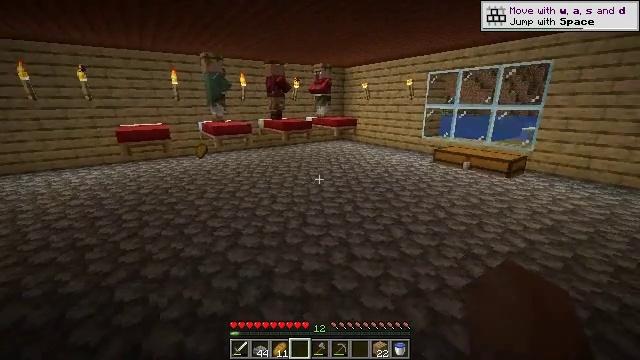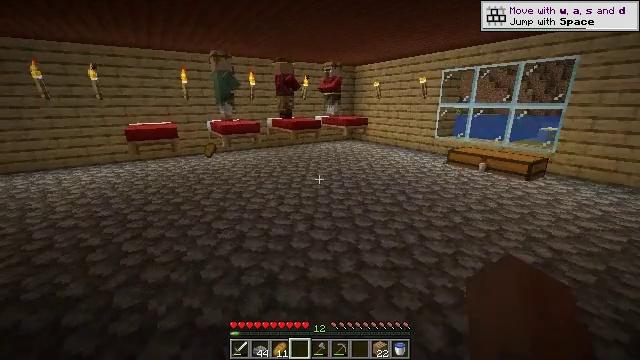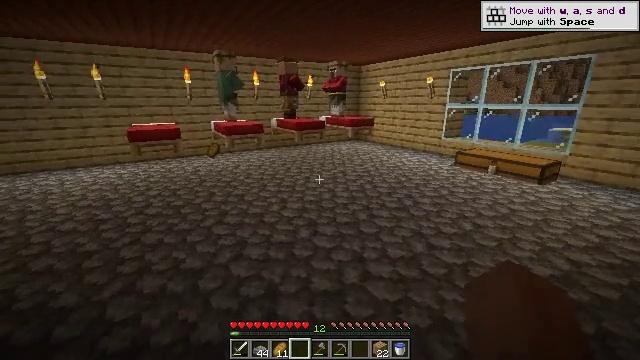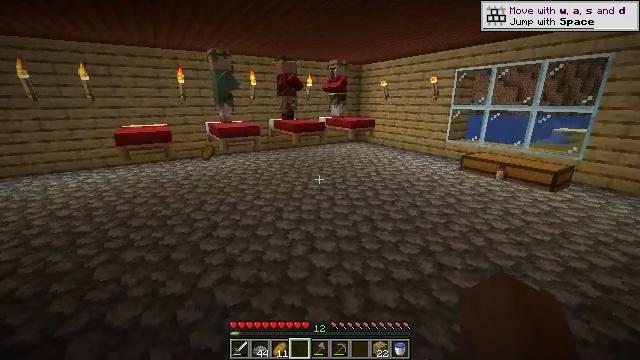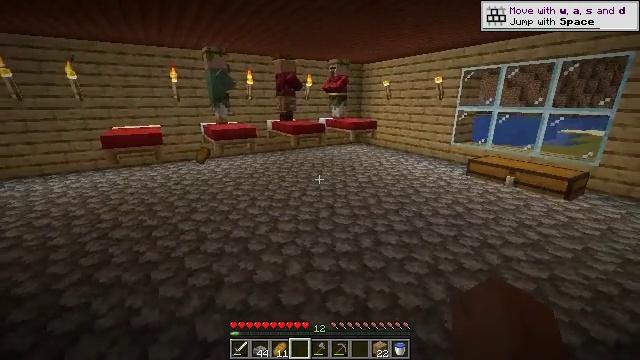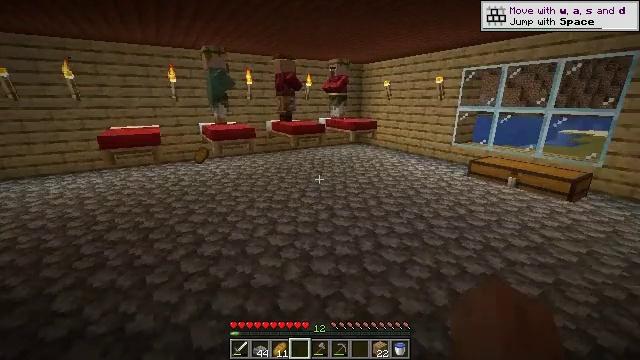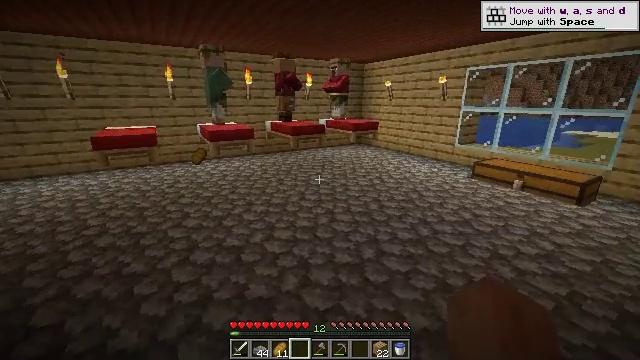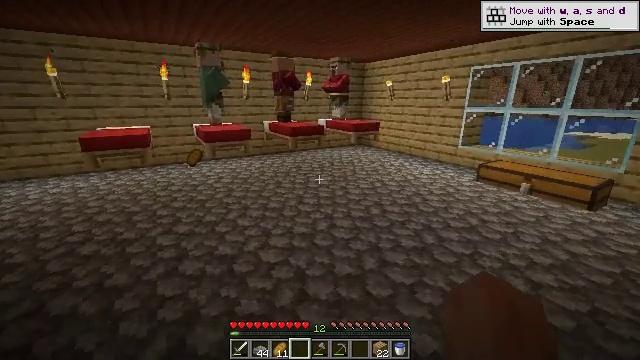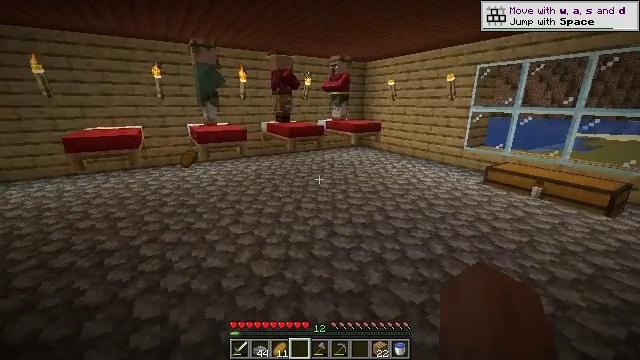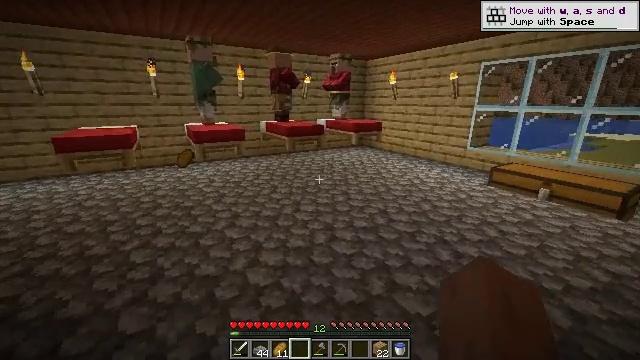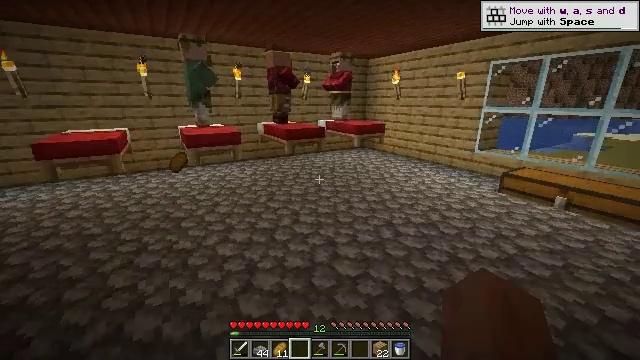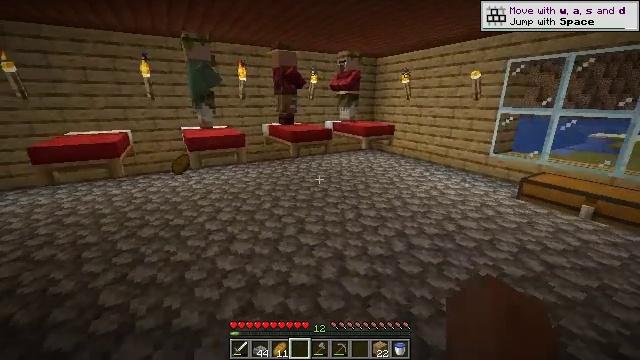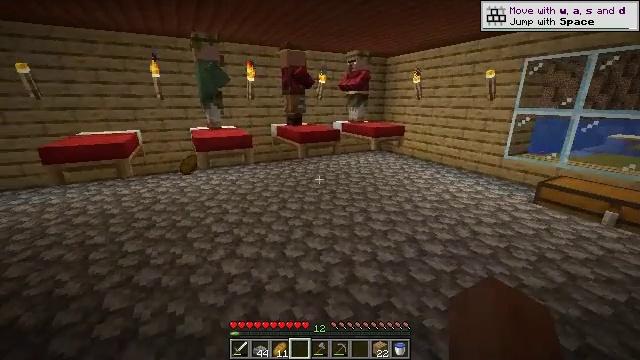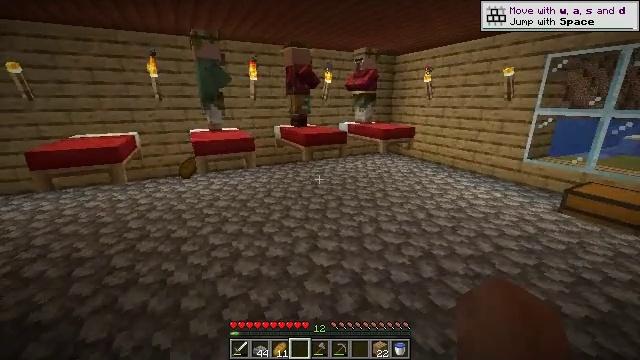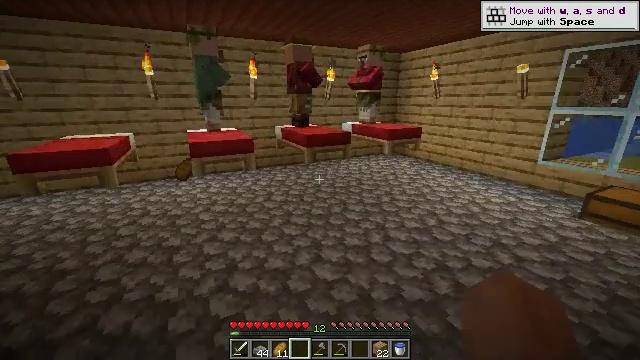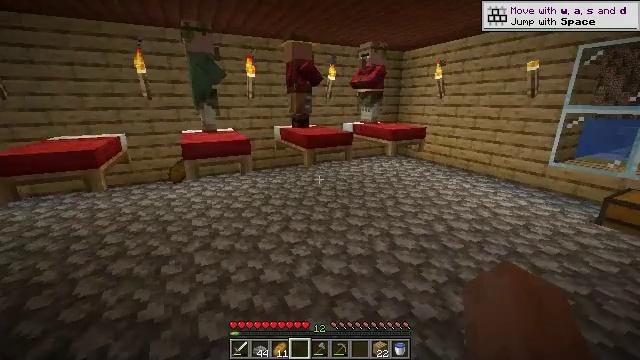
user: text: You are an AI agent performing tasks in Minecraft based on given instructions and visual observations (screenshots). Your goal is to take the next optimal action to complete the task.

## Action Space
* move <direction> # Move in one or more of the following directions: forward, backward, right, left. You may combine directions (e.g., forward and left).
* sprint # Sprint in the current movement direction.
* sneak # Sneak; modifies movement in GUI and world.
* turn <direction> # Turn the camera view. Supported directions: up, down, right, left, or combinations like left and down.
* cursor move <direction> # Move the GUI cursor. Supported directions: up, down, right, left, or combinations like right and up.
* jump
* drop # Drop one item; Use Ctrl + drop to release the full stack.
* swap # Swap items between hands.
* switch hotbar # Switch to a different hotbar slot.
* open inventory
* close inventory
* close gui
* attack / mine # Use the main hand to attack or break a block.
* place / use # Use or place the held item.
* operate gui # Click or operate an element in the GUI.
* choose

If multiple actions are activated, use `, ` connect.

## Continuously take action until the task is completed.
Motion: motion action
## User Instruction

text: Remove the cobblestone slab with a tool.
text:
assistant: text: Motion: move forward, turn left, attack / mine
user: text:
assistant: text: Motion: move forward, turn left, attack / mine
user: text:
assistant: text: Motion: move forward, attack / mine
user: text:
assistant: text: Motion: move forward, attack / mine
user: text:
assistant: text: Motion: move forward, attack / mine
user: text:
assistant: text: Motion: move forward, attack / mine
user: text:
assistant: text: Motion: move forward, attack / mine
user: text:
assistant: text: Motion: move forward, attack / mine
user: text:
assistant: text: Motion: move forward, attack / mine
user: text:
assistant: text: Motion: move forward, attack / mine
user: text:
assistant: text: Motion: move forward, turn left, attack / mine
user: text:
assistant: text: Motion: move forward, turn left, attack / mine
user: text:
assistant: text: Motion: move forward, turn left, attack / mine
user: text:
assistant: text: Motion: move forward, attack / mine
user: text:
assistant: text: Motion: move forward, attack / mine
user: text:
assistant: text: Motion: move forward, attack / mine
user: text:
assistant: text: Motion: attack / mine
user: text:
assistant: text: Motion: attack / mine
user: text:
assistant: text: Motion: attack / mine
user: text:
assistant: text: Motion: attack / mine
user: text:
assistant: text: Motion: attack / mine
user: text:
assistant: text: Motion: attack / mine
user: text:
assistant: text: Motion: attack / mine
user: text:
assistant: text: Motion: attack / mine
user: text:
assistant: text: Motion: move forward, turn right and down, attack / mine
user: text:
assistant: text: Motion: move forward, turn right, attack / mine
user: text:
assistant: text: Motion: move forward, turn right, attack / mine
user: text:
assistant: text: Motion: move forward, turn right, attack / mine
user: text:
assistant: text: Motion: move forward, turn right, attack / mine
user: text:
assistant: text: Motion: move forward, turn right, attack / mine